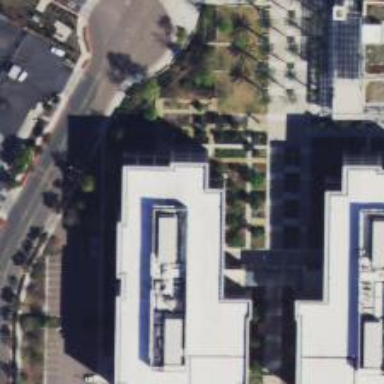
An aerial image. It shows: Government office.